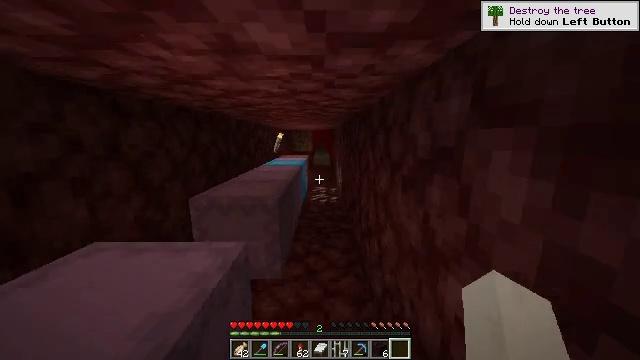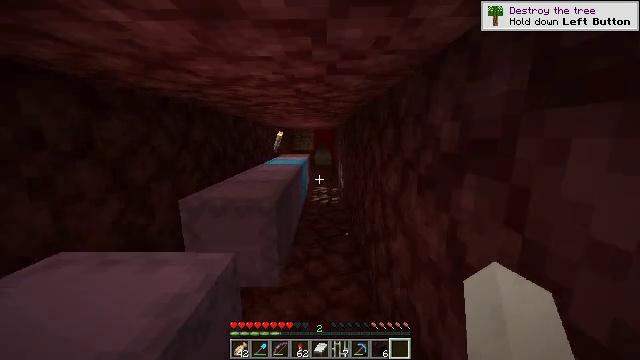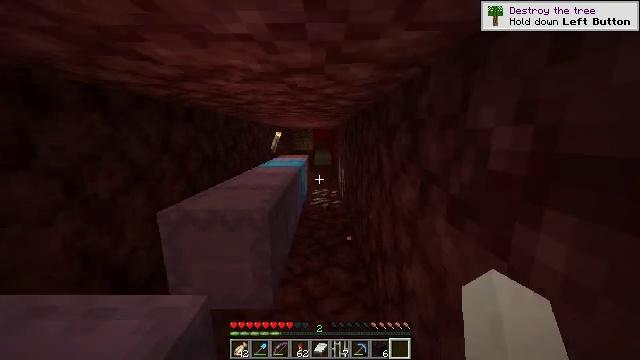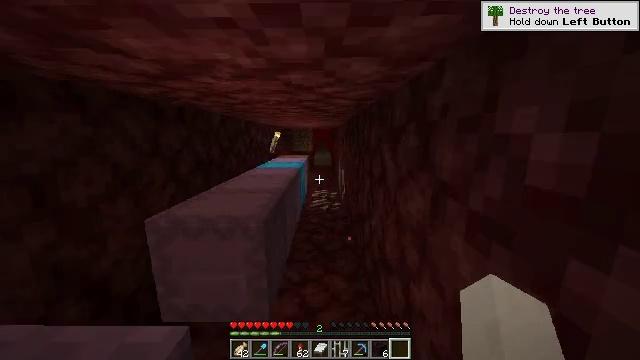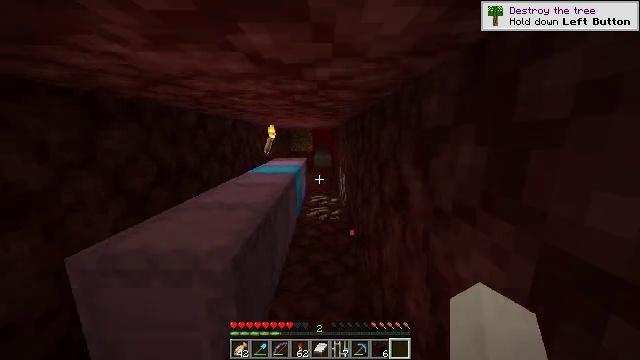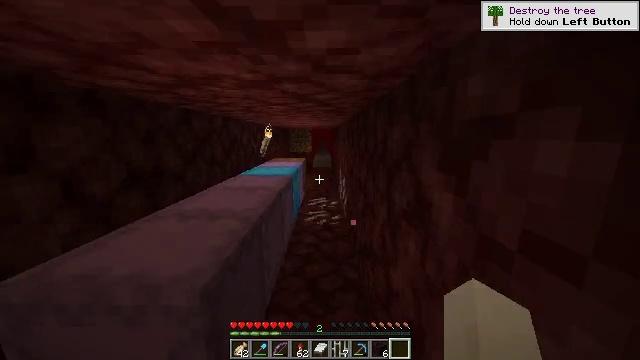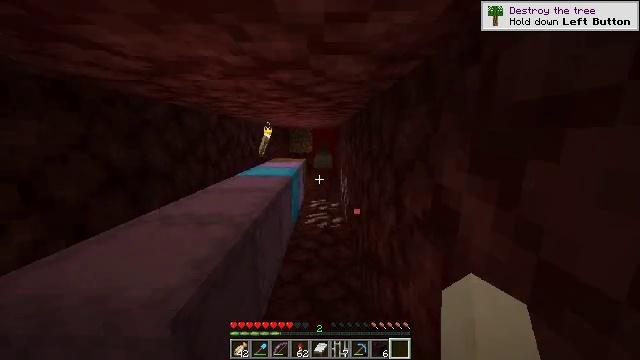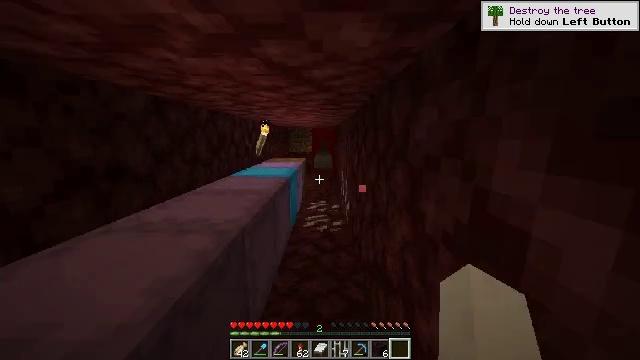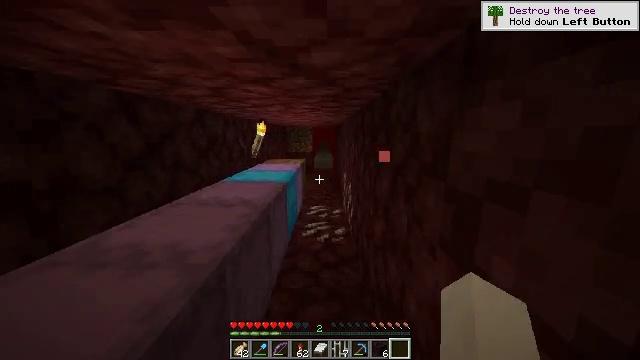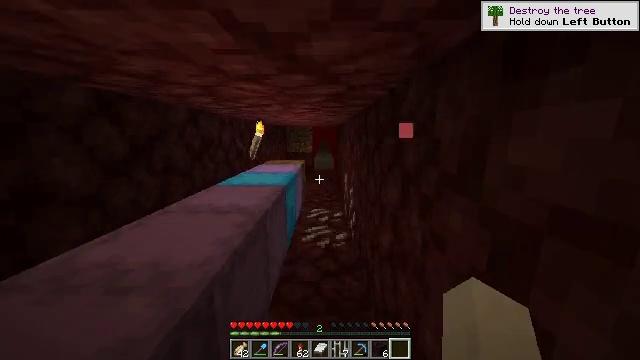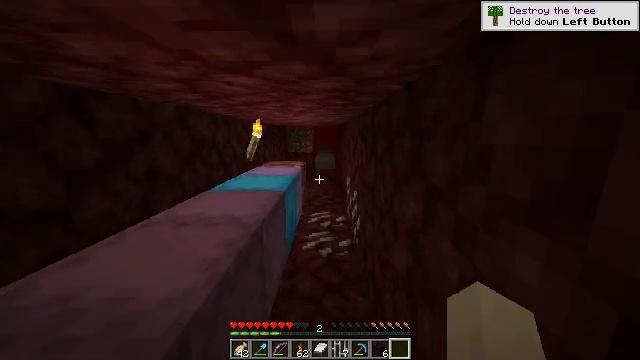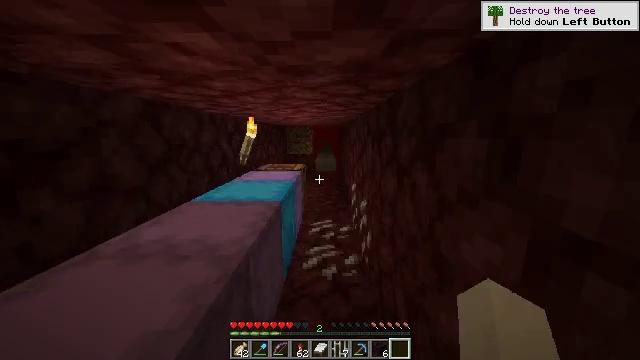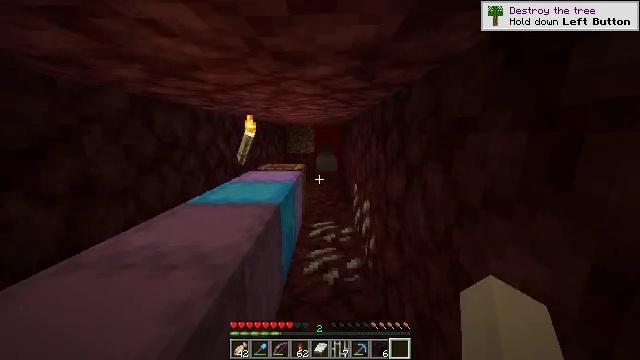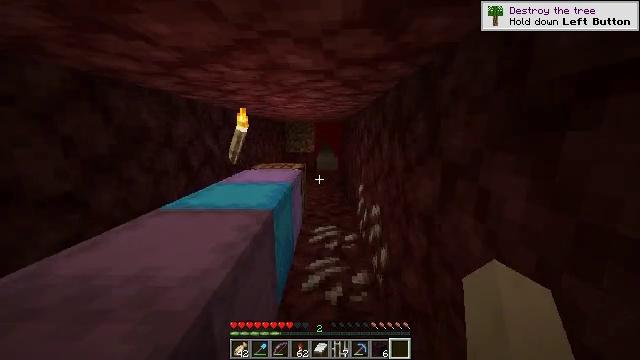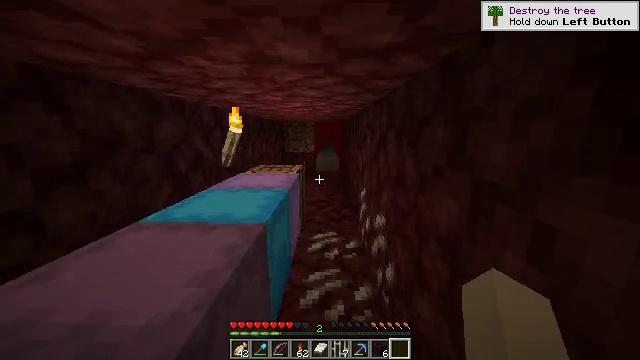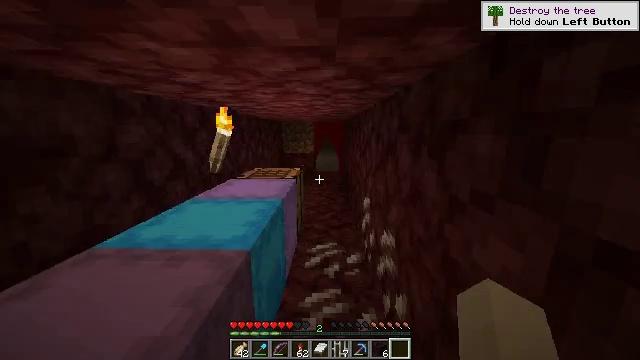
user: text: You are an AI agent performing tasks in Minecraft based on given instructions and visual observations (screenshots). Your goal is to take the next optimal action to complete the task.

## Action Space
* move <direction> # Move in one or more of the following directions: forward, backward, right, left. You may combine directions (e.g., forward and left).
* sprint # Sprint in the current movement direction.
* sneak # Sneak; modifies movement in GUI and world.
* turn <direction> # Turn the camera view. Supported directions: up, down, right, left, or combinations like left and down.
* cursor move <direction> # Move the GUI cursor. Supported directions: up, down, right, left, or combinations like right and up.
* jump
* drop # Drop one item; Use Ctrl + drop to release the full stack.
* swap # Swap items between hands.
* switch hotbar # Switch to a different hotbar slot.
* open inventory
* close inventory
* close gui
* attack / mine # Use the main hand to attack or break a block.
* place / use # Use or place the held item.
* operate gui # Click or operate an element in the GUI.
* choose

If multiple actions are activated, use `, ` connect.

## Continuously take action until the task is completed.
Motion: motion action
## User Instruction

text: Use nether bricks to craft a nether brick slab.
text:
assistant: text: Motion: move forward
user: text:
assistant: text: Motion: move forward
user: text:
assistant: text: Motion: move forward
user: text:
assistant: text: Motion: move forward
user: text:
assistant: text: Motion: move forward
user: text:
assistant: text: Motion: move forward
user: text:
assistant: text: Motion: move forward
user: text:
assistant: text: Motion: move forward
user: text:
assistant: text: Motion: move forward
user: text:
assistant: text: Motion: move forward
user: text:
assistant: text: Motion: move forward
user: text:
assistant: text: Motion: move forward
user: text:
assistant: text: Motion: move forward
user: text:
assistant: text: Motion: move forward
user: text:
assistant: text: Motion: move forward
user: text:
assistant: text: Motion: move forward
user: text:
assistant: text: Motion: move forward
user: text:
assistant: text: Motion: move forward
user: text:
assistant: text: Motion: no_op
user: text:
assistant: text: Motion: no_op
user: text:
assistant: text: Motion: no_op
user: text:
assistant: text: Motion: no_op
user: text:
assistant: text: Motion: no_op
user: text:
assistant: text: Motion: no_op
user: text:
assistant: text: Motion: no_op
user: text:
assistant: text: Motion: no_op
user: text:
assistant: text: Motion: move forward
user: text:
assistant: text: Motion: move forward, turn left and down
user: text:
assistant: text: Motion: move forward, turn left and down
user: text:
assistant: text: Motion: turn left and down